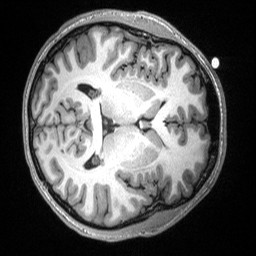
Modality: T1w
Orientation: axial
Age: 18
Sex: male